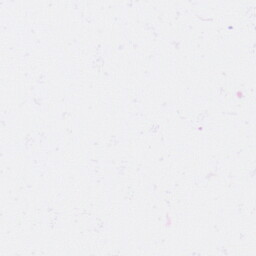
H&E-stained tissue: Heart